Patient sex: M
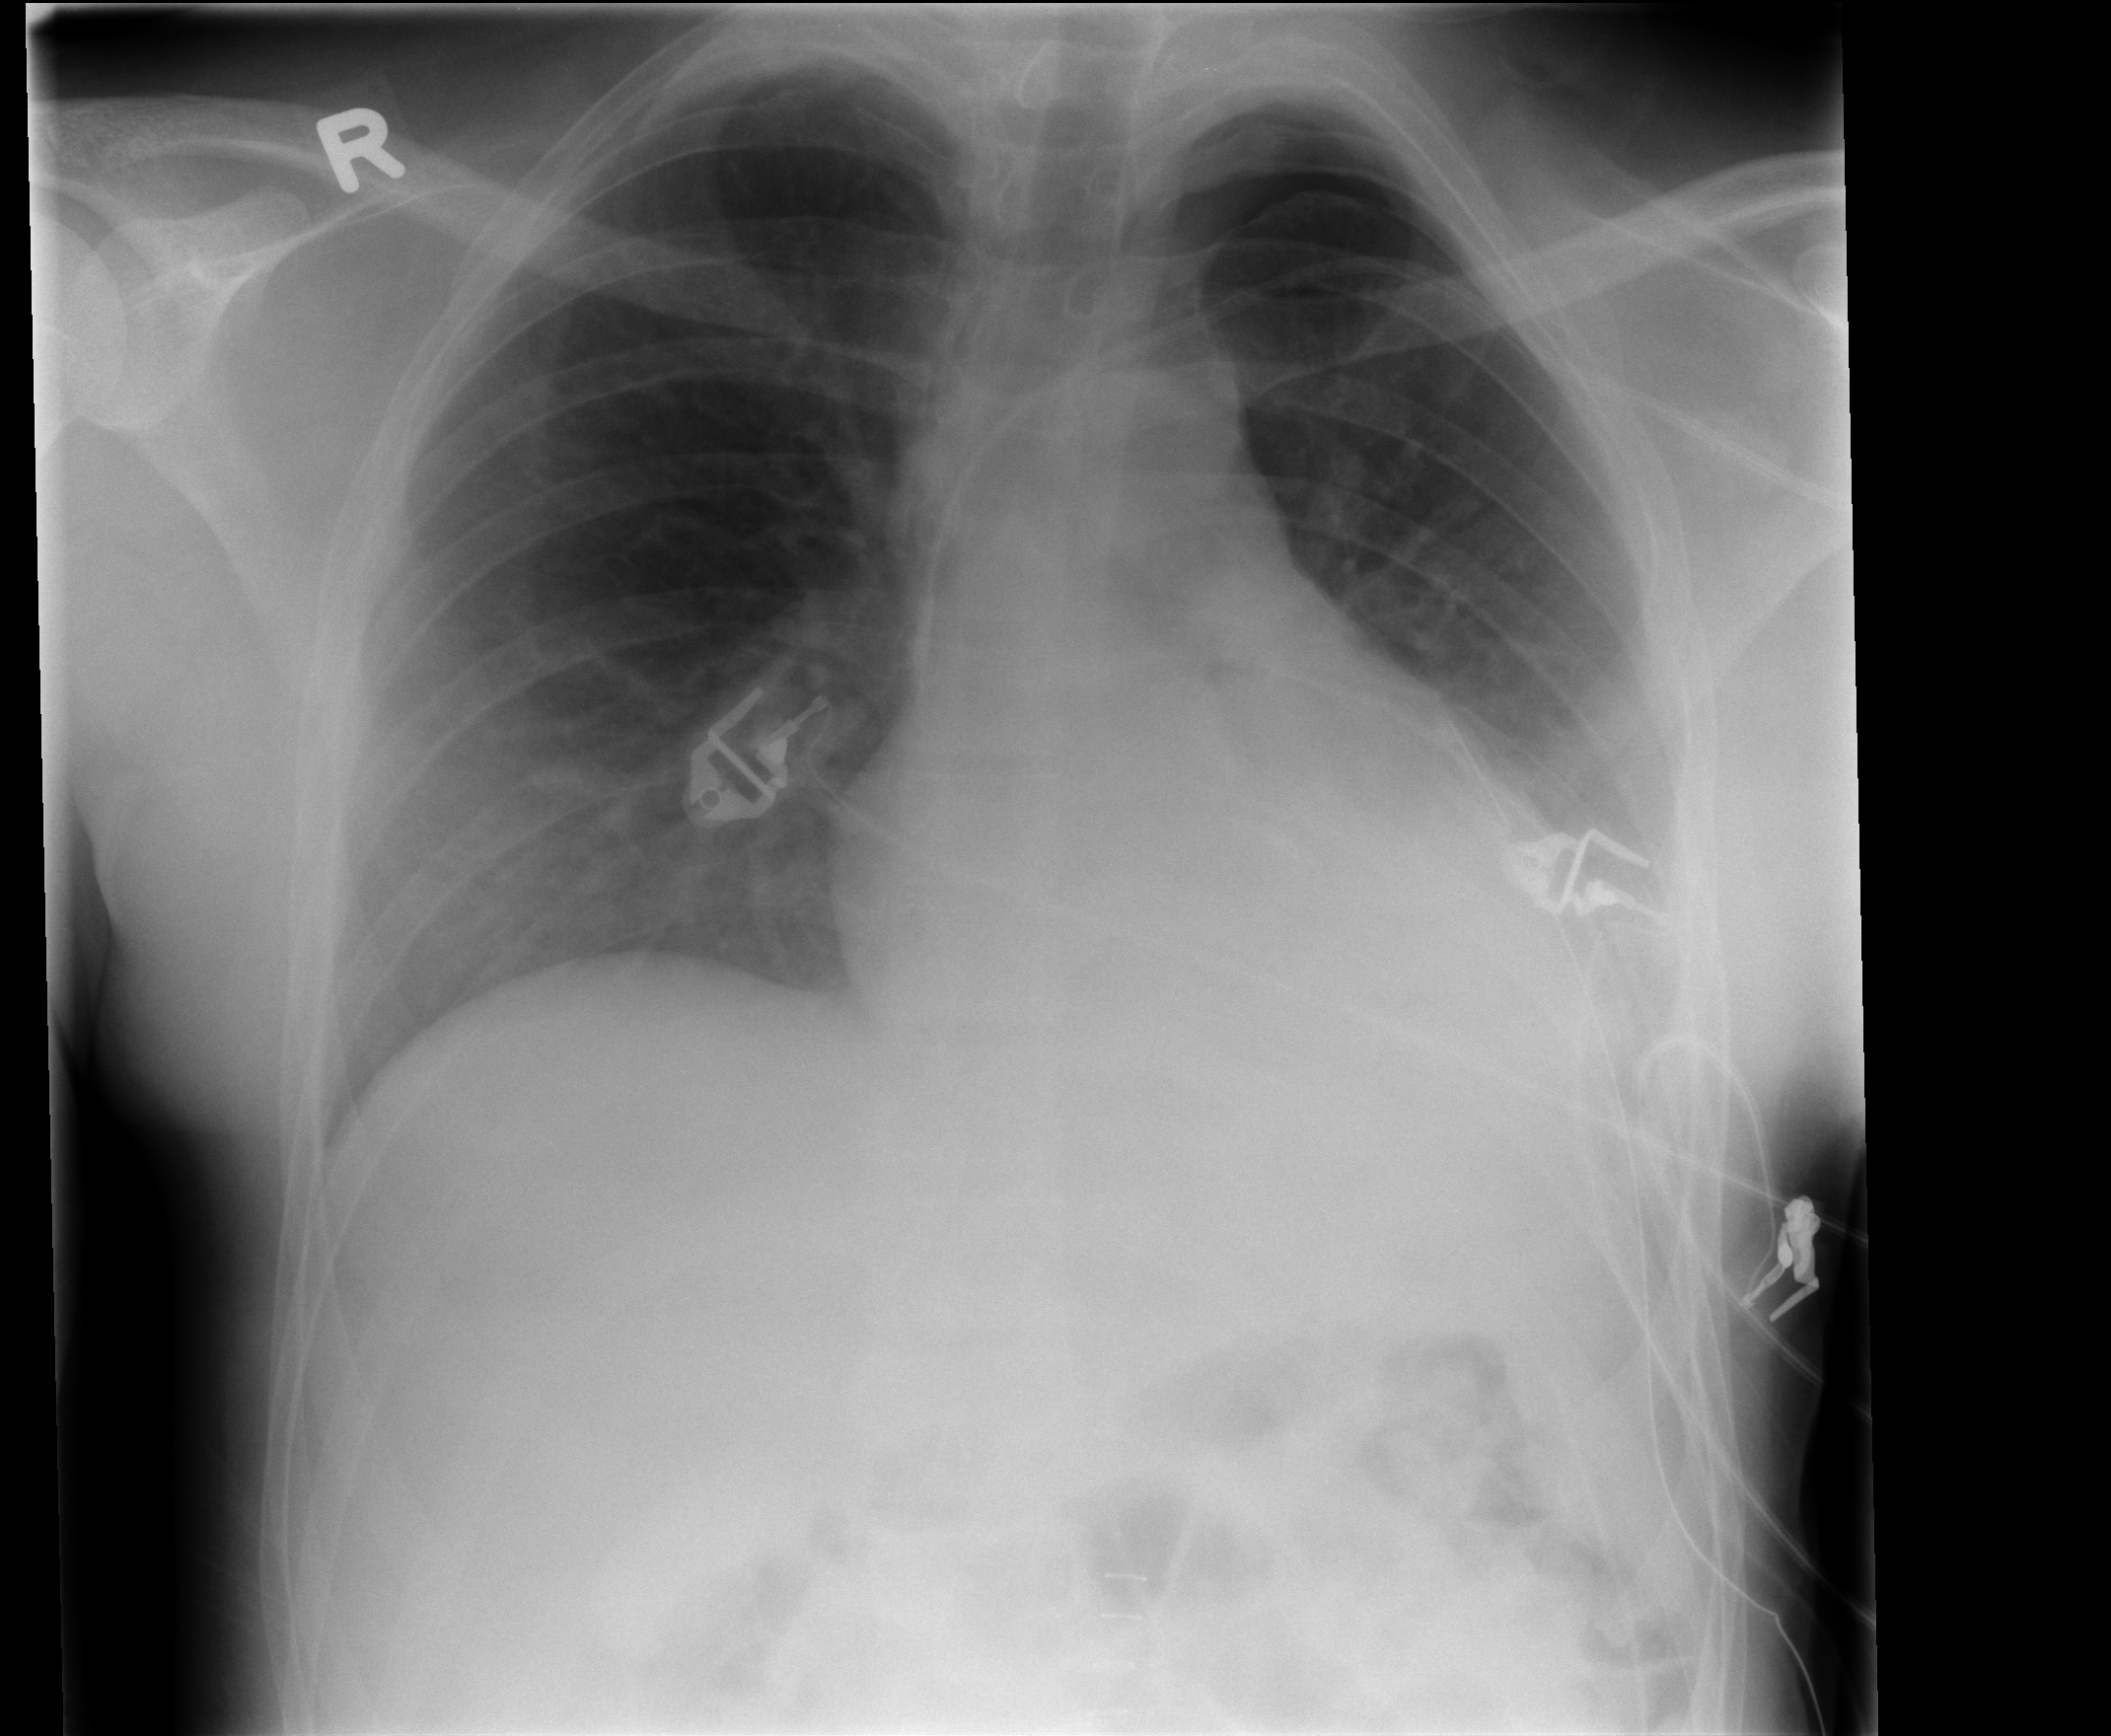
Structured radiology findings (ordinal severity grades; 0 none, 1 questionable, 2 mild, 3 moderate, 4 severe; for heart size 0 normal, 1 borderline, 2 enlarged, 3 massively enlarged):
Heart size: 0
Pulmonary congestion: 0
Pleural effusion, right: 0
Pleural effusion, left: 2
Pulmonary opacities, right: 0
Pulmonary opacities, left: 0
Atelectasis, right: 0
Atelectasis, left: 2